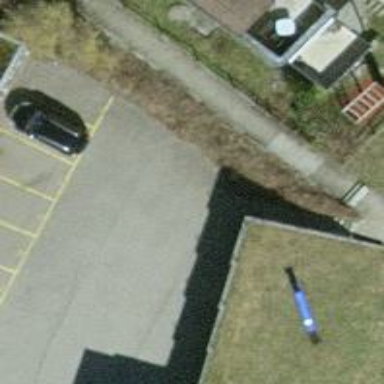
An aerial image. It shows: Paved footway.